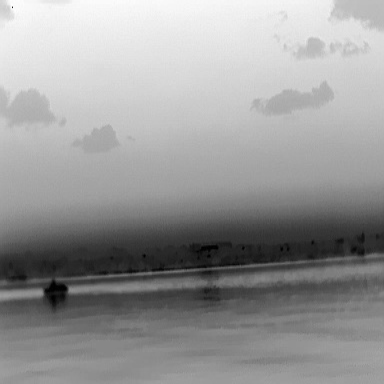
There is a warship in the infrared image.